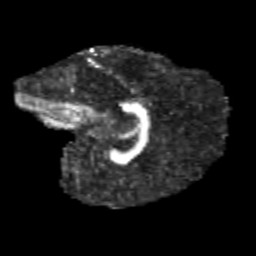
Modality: FA
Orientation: sagittal
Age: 11
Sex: male
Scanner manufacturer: siemens
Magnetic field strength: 3 T
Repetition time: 3.8 s
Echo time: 0.07 s